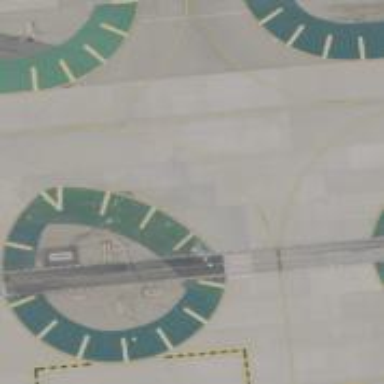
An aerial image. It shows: View of taxiway at the airport.